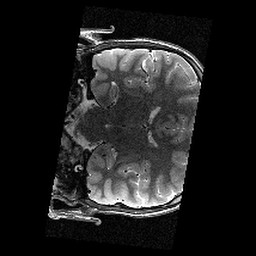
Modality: T2w
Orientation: coronal
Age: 12
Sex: male
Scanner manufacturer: siemens
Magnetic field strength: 3 T
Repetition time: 9.23 s
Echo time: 0.067 s